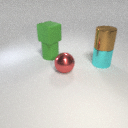
large brown metal cylinder above large cyan metal cylinder